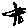
Label: flower